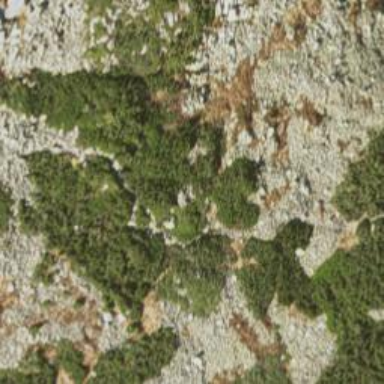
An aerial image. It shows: Natural area of fell.